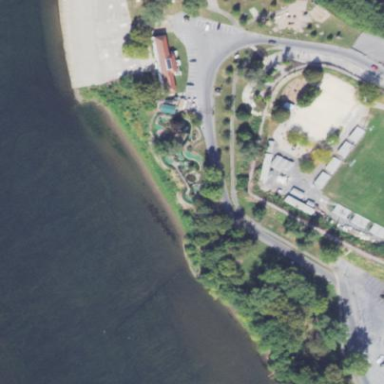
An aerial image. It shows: Miniature golf course.